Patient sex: F
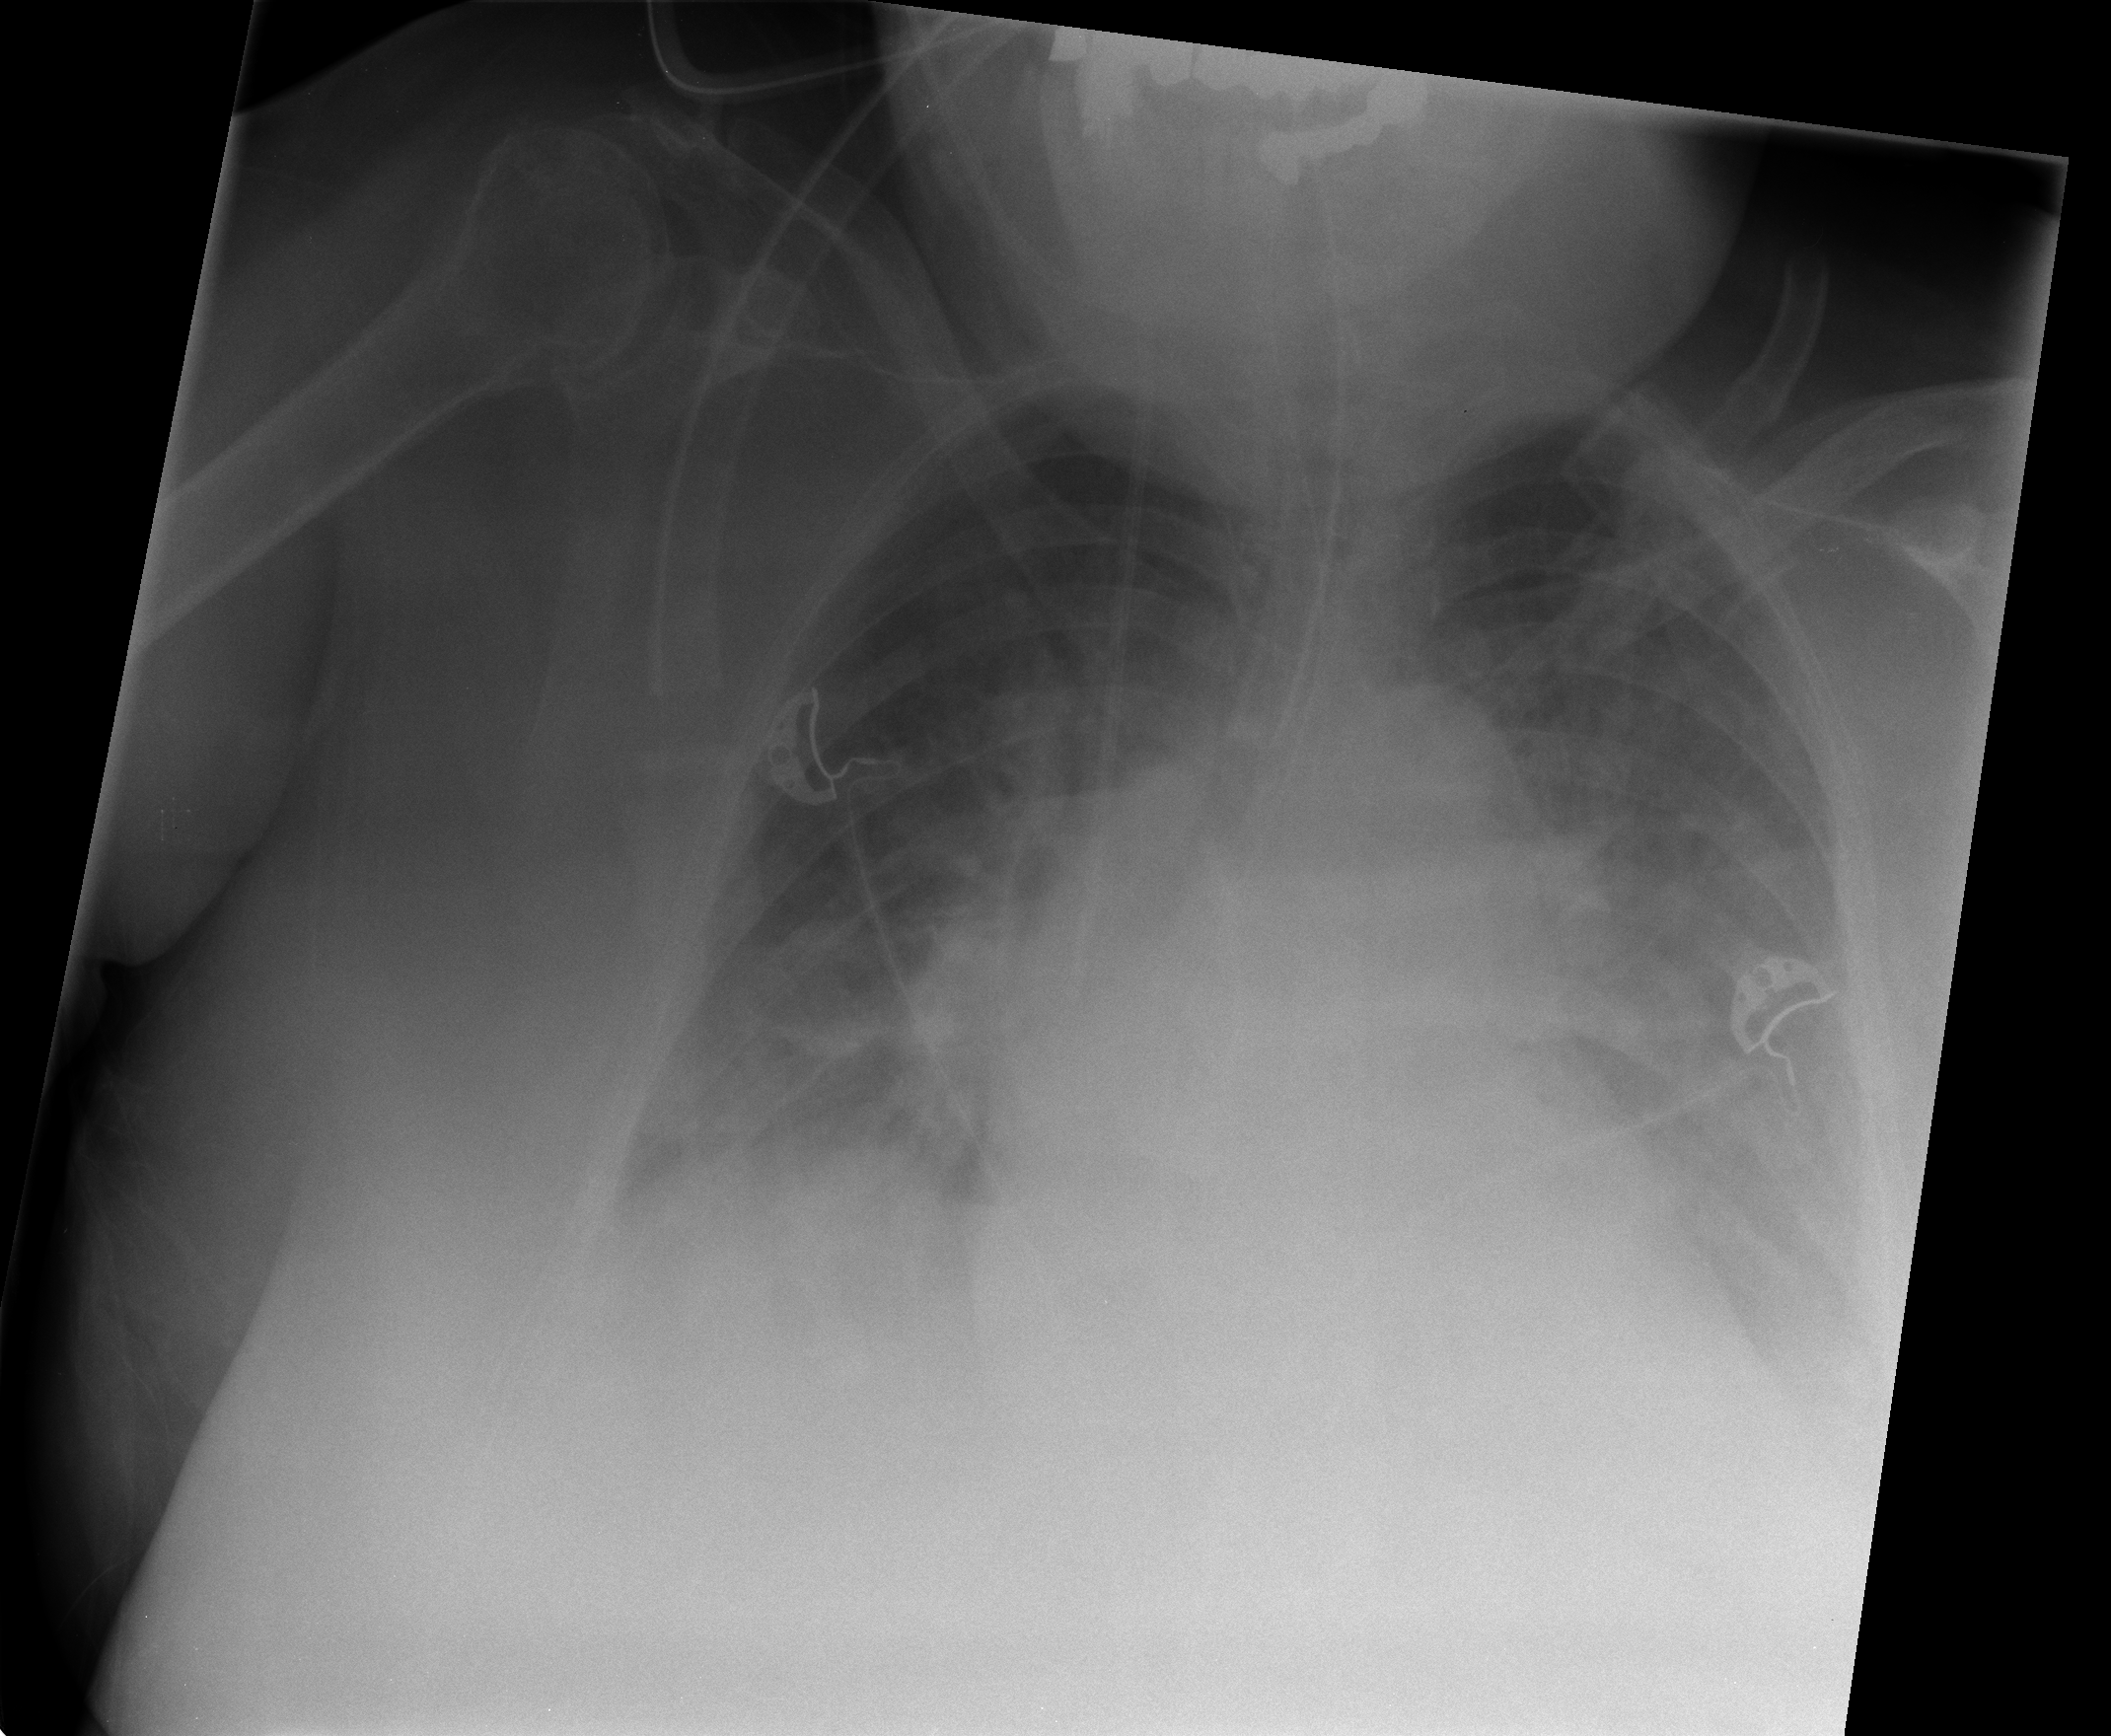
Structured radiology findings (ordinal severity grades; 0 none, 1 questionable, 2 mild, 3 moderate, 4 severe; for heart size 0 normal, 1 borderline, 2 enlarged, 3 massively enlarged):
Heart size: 2
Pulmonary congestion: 3
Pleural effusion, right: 2
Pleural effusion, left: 3
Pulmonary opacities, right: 2
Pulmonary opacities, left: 2
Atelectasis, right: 2
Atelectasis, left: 2